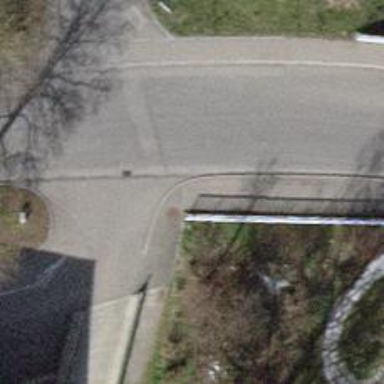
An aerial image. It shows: Sidewalk.